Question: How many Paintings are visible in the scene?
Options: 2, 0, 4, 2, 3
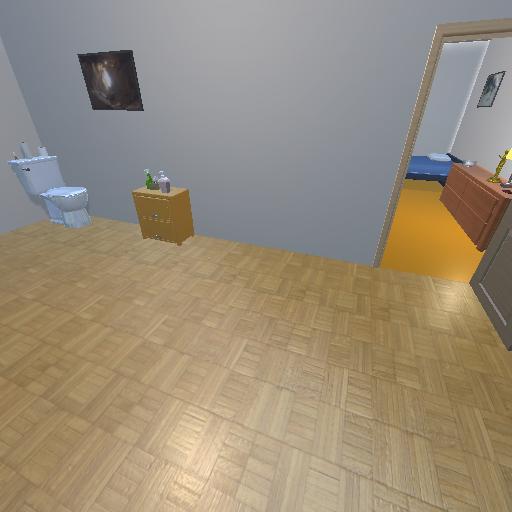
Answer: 2